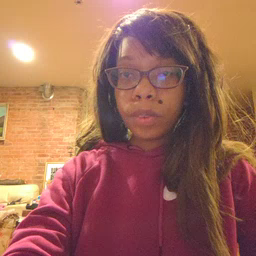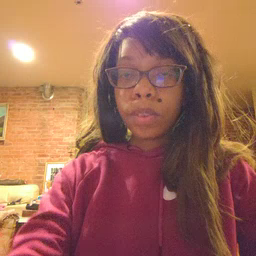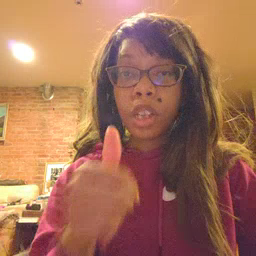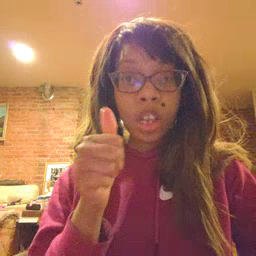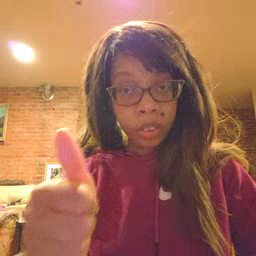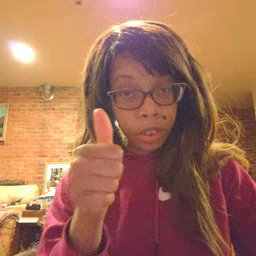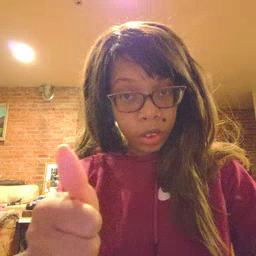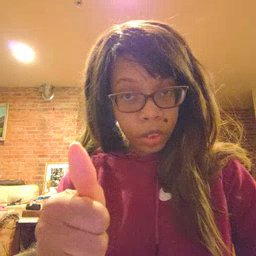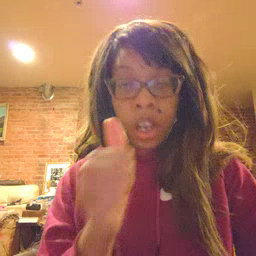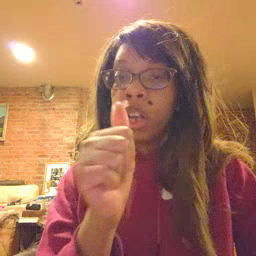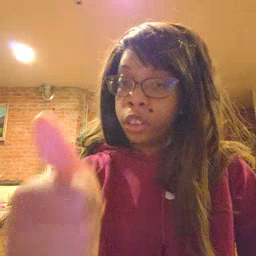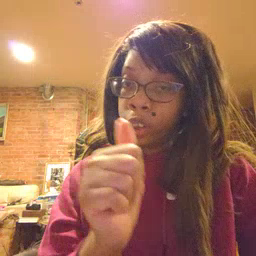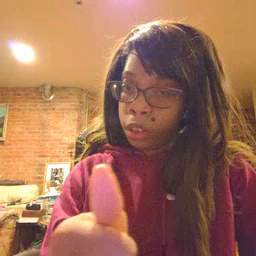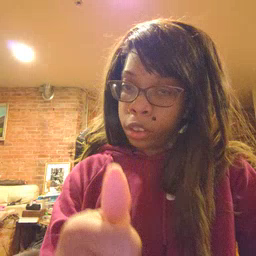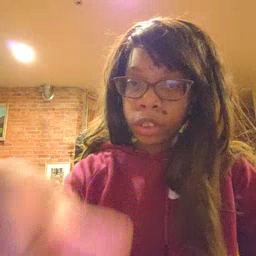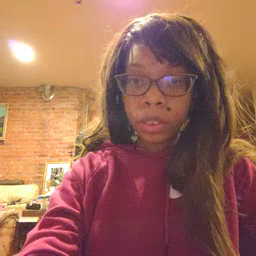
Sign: yourself